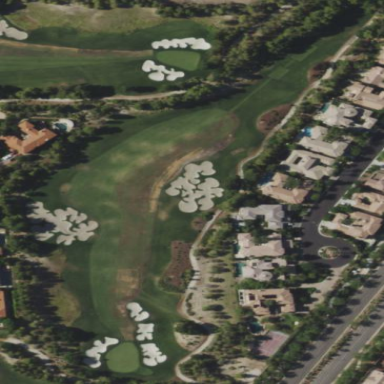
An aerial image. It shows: Area of rough grass used for golf.